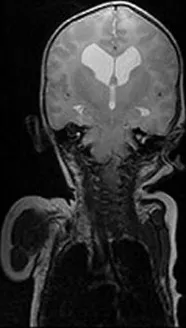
Full body magnetic resonance imaging scan at presentation:. Axial T1-weighted image, and ,coronal T2-weighted image showing hydrocephalus.
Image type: radiology (mri)